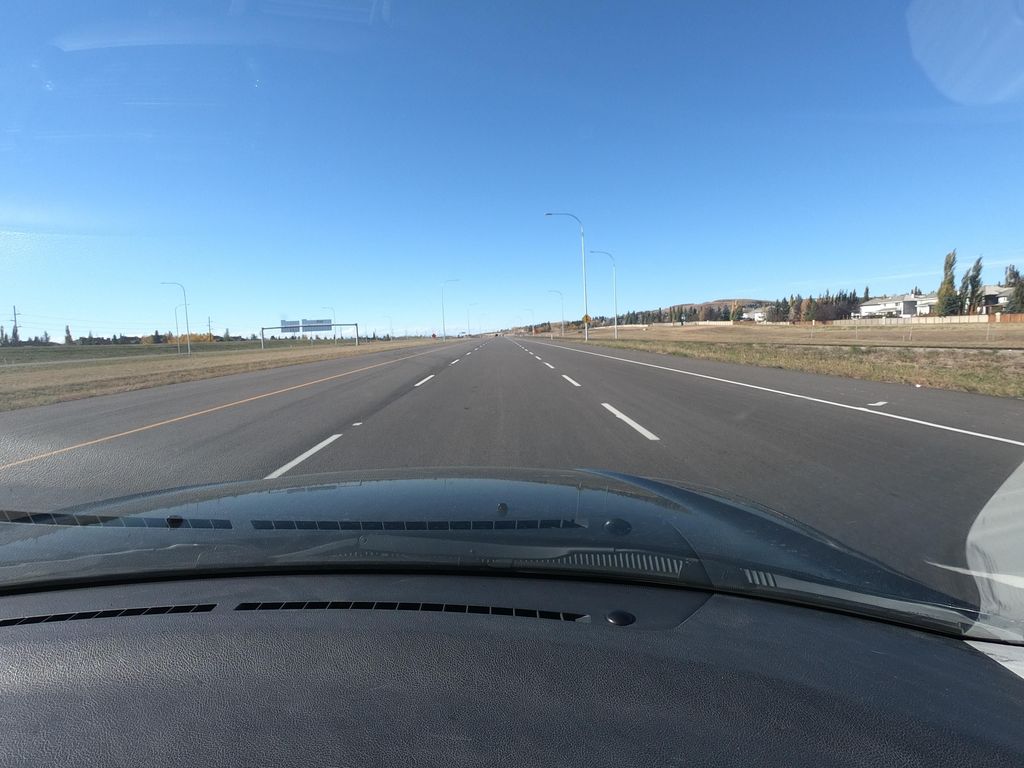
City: calgary